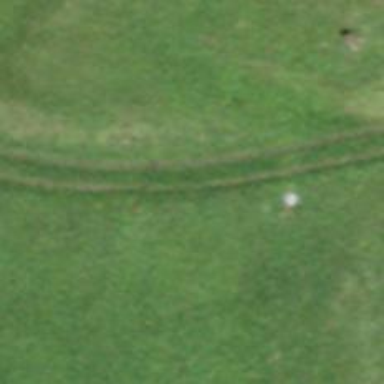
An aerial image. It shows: Track with grade 5 tracktype.